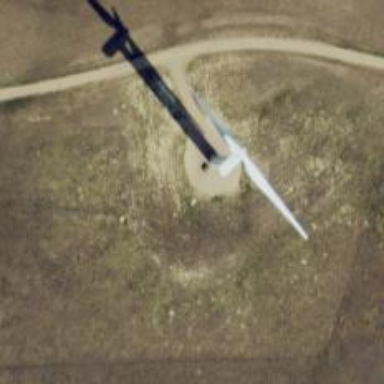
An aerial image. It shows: Wind power generator with wind turbines.